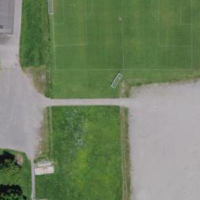
EUNIS habitat code: 53
Species observed at this site:
Carpinus betulus
Filipendula ulmaria